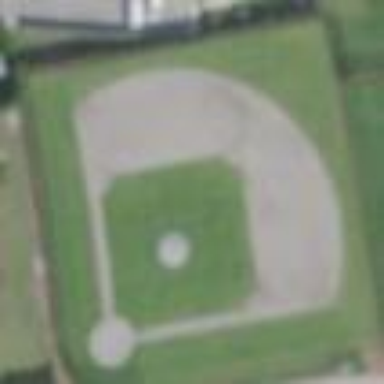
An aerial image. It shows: Baseball pitch for leisure land.